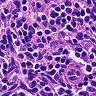
Metastatic tissue present: no